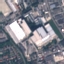
Land use / land cover: Industrial